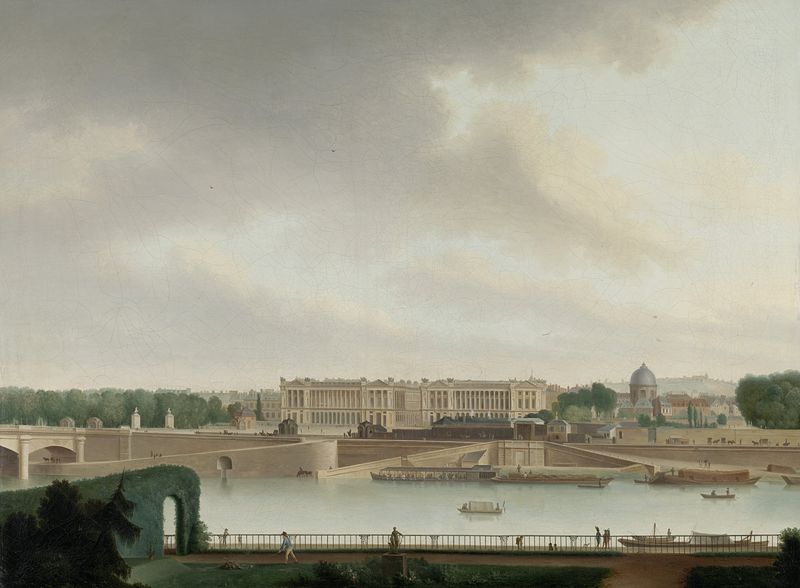
Titel: Het uitzicht vanuit de Bataafse ambassade in Parijs
Künstler: Josephus Augustus Knip
Standort: Amsterdam
Institution: Rijksmuseum
Schlagwörter: himmel, wasser, wolken, fluss, stadt, gebäude, brücke, terrasse, schiff, ansicht, hecke, anleger, kuppel, geländer, palast, rampe, anlegestelle, 19. jahrhundert, himmel schiffe wasser